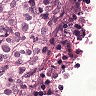
Metastatic tissue present: yes